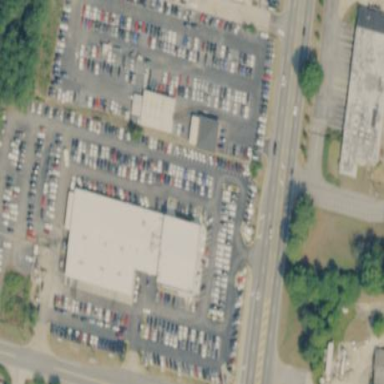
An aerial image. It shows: Shop that sells cars.